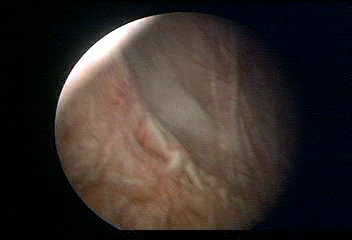
Modality: WLC
Class: Normal mucosa
Bladder cancer association: No